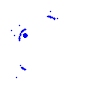
Particle: pion